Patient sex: M
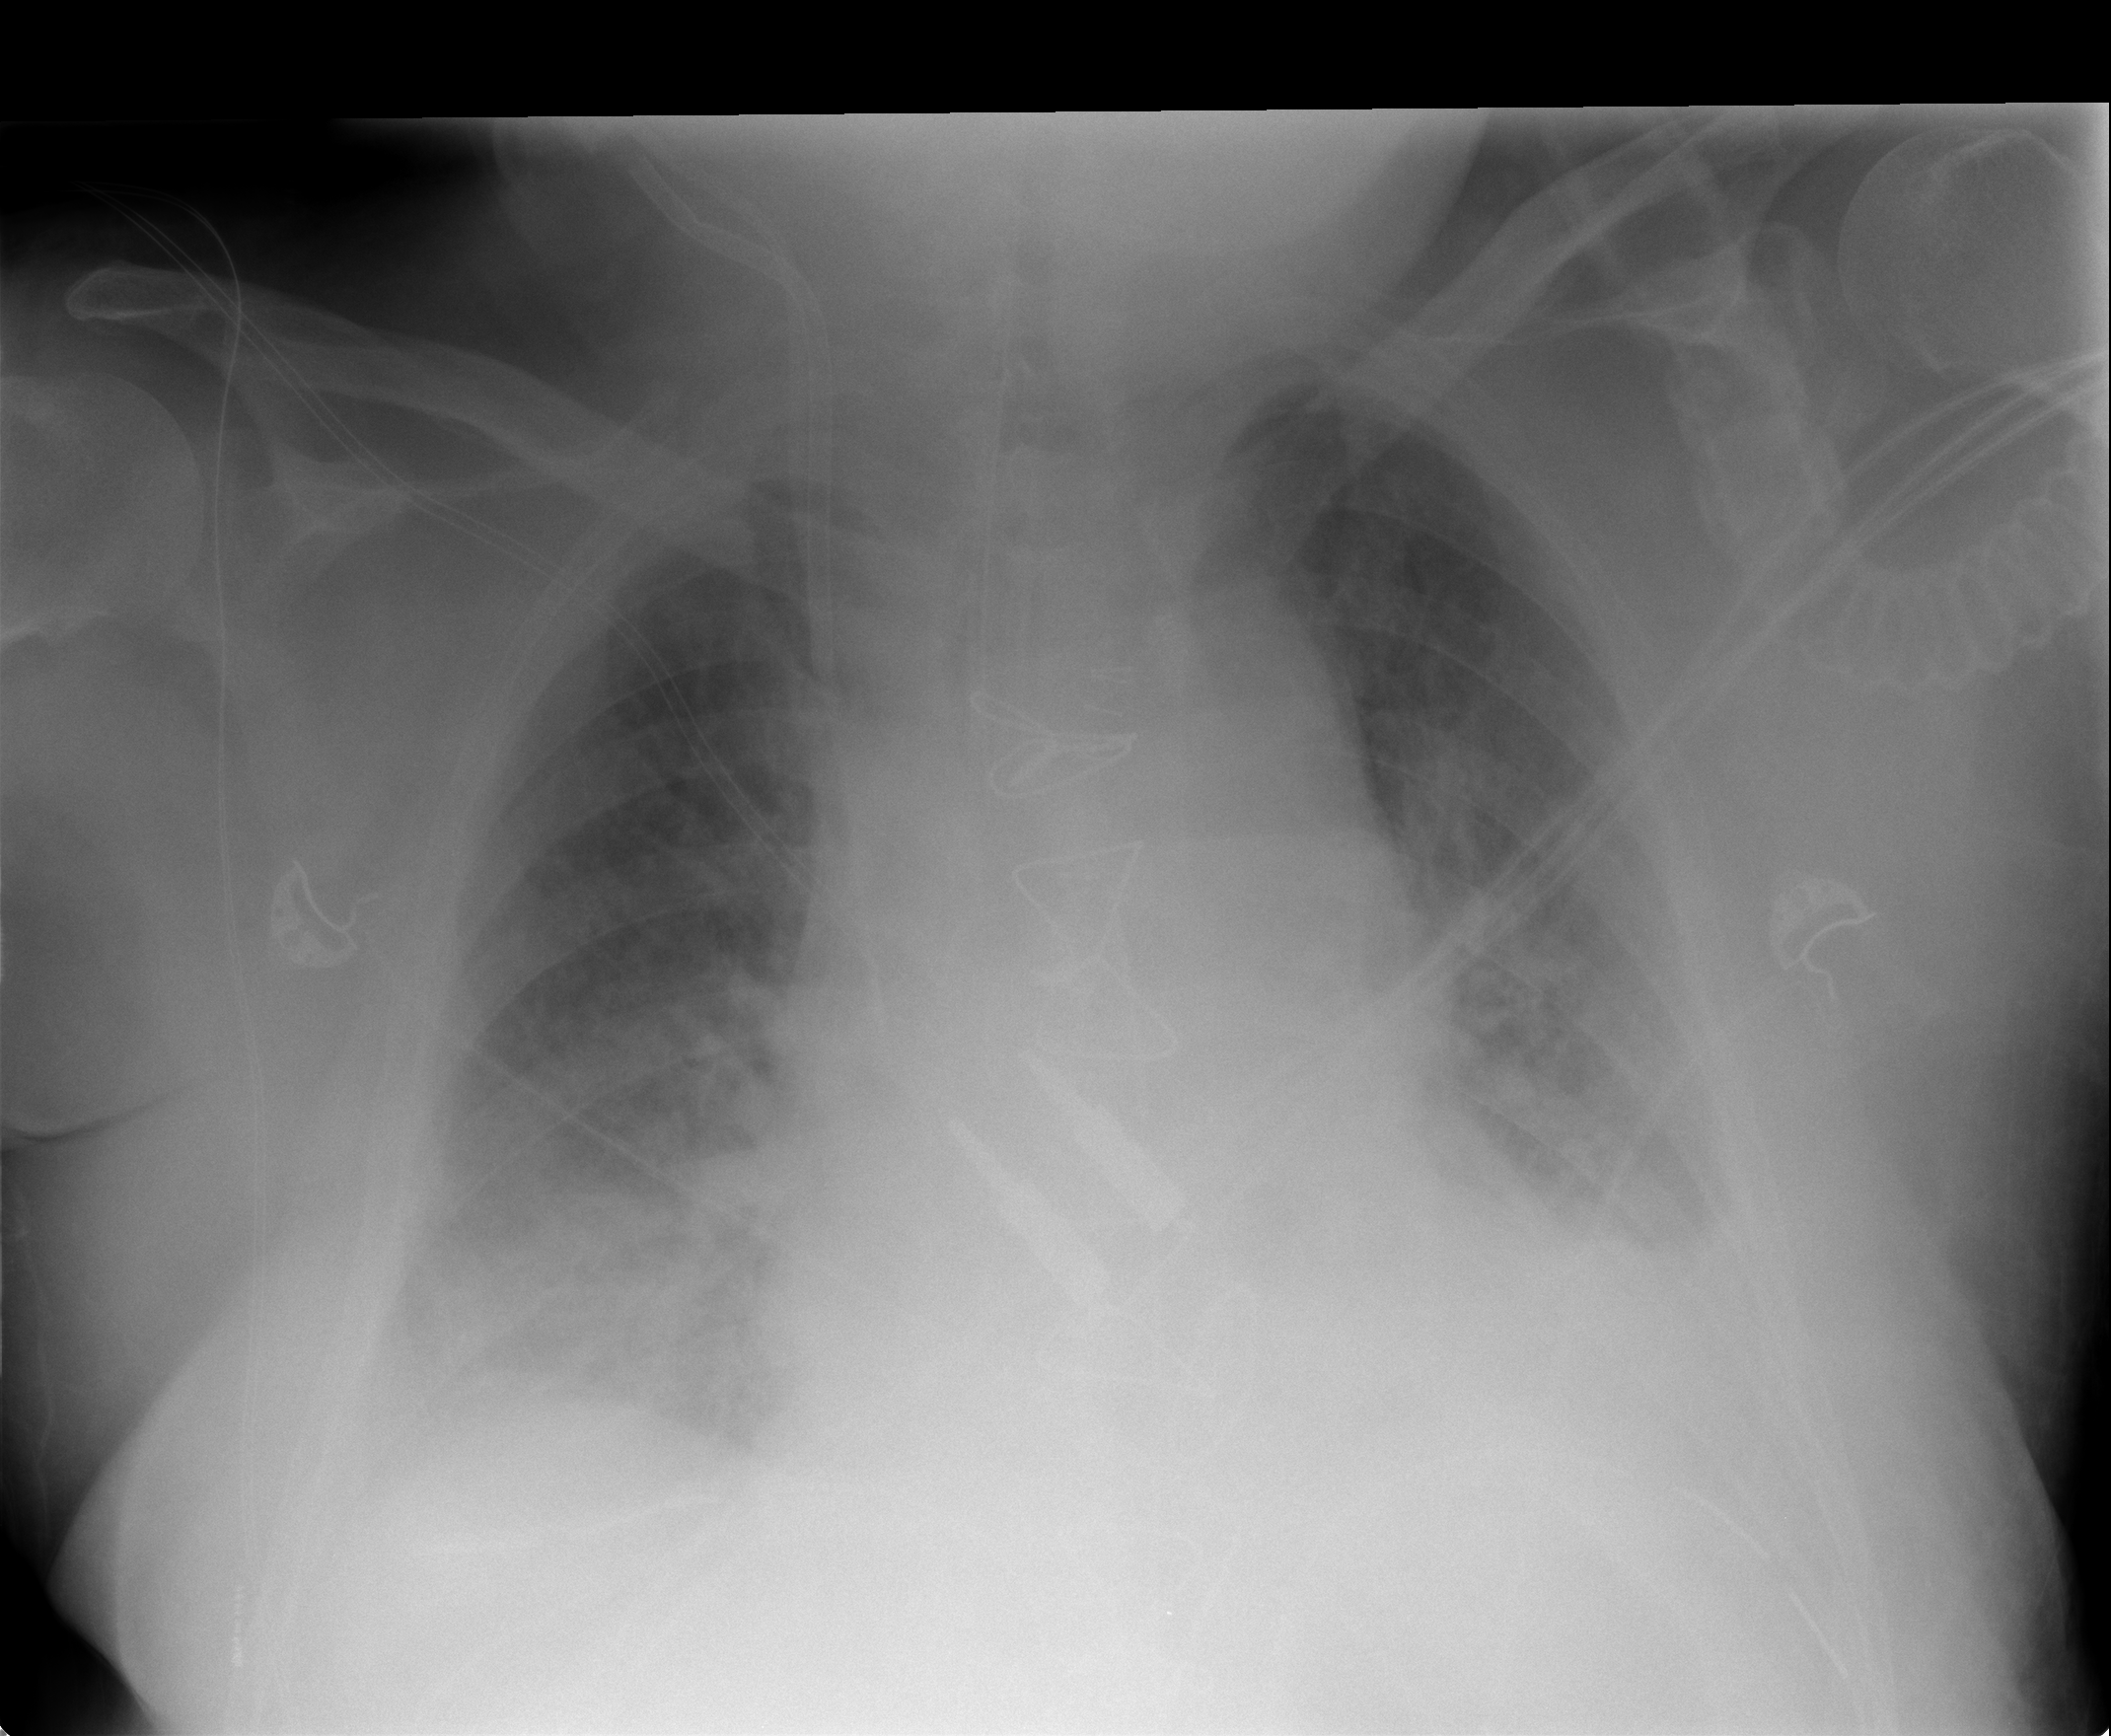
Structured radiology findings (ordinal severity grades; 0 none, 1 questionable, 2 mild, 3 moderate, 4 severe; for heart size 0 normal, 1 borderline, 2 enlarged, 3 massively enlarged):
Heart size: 2
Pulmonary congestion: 3
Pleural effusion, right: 2
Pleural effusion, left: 2
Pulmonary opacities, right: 0
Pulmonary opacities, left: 0
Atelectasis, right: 2
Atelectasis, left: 2